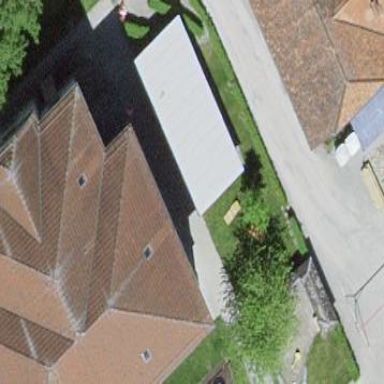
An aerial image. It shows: View of roof of building.